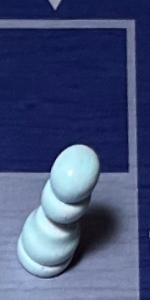
Label: Pawn_White